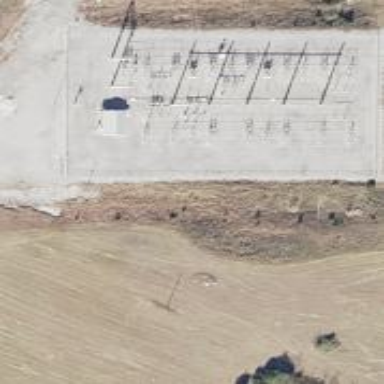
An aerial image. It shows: There is fence around switching substation.